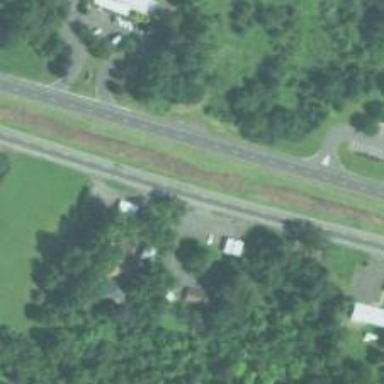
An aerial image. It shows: Trunk highway.